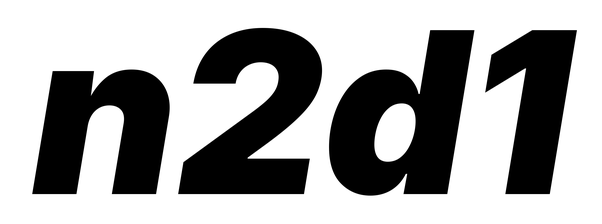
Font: Inter-Italic_Black_Italic